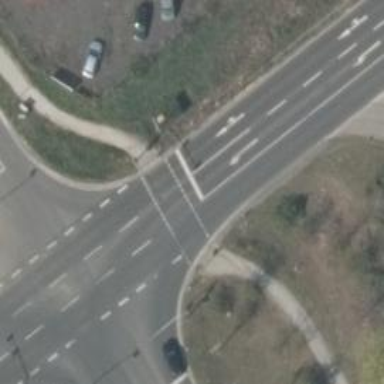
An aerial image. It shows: Road with traffic signals at the crossing.